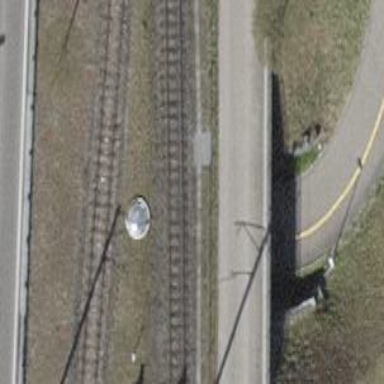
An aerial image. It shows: Tunnel path with asphalt surface.